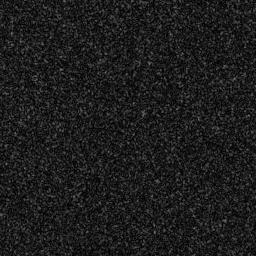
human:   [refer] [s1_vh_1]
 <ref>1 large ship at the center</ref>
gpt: <box>[[39, 42, 48, 72, 0]]</box>